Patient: sex M, age 58
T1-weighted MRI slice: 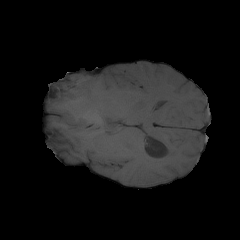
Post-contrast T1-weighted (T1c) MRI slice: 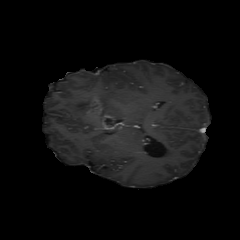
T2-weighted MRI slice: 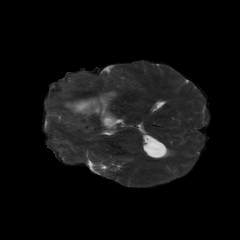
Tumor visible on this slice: yes
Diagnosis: Astrocytoma, IDH-mutant
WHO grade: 4